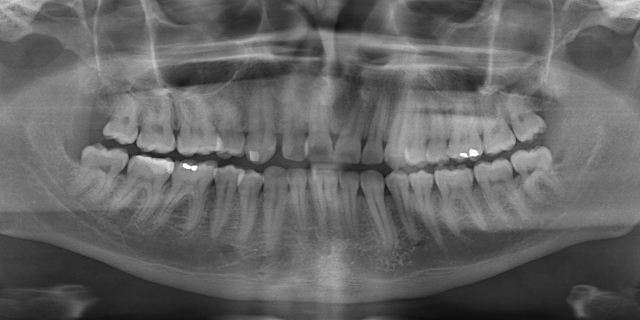
adult